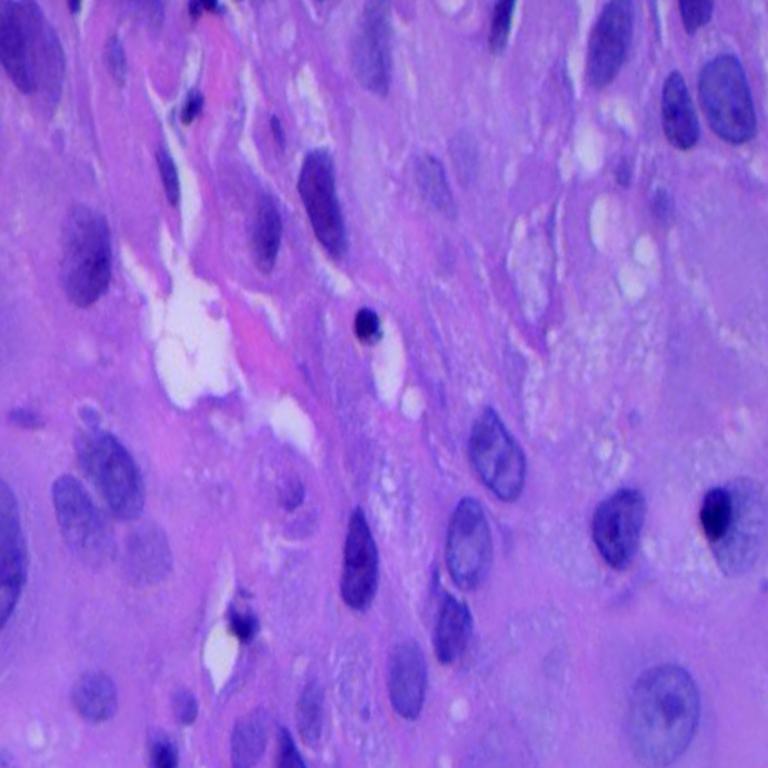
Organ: lung
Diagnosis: squamous carcinomas